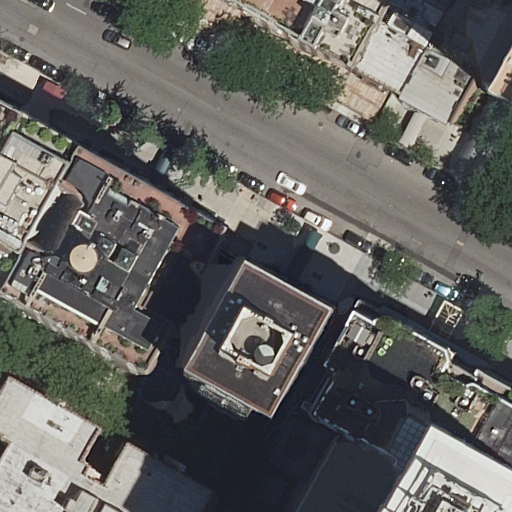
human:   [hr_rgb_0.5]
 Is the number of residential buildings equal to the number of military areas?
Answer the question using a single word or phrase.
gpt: no

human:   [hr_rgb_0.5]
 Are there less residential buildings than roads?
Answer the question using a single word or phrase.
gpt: no

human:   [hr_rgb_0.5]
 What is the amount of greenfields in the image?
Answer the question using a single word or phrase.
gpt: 0

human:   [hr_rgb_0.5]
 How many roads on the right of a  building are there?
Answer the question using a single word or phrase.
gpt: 3

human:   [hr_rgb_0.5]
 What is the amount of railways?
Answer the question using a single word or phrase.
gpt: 0

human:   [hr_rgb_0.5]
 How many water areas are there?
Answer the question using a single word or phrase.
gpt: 0

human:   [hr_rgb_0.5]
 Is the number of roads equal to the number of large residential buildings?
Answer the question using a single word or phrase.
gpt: yes

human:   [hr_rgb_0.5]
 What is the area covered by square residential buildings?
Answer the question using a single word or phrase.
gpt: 0m2

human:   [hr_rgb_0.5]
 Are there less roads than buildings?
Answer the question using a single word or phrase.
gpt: yes

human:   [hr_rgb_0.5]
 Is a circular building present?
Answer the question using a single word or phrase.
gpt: no

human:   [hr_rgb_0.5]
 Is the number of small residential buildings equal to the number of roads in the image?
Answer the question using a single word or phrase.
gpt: no

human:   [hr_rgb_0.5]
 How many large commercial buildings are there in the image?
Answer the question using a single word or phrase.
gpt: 0

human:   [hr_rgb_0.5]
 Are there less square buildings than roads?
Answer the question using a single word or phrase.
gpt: yes

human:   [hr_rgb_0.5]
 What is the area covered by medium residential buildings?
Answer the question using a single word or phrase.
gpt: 2246m2

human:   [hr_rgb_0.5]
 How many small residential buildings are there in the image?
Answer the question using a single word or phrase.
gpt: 2

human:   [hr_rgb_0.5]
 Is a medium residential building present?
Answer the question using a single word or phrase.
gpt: yes

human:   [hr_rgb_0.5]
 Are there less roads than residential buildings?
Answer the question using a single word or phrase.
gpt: yes

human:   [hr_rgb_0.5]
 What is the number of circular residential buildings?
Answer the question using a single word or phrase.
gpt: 0

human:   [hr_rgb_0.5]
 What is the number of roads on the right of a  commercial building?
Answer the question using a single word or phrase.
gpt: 0

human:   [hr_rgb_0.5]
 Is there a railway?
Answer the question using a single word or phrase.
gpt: no

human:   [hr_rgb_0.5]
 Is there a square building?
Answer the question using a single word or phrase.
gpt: no

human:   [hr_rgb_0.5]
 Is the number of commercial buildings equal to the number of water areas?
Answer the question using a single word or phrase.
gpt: yes

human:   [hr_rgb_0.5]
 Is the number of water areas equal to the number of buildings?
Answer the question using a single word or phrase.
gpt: no

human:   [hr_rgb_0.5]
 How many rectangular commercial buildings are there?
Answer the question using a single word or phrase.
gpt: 0

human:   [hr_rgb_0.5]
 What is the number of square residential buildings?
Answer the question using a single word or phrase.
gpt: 0

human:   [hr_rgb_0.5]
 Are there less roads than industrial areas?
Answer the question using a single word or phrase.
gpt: no

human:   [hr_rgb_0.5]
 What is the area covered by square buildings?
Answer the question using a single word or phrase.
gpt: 0m2

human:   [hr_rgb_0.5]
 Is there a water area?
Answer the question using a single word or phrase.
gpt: no

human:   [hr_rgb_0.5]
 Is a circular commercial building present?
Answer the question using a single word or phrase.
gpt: no

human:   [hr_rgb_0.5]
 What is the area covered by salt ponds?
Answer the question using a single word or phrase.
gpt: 0m2

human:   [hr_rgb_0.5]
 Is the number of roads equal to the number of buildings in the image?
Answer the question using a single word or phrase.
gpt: no

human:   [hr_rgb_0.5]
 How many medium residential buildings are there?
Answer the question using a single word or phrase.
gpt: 7

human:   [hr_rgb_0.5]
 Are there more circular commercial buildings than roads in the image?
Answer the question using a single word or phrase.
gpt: no

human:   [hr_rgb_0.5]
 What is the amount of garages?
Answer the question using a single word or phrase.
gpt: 0

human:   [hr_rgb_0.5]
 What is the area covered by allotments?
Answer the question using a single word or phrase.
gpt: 0m2

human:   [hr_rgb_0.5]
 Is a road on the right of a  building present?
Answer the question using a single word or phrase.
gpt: yes